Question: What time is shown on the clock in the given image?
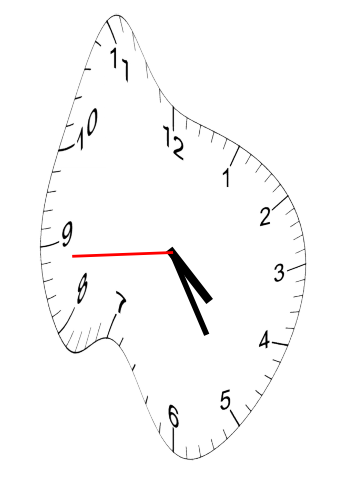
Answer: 04:24:44